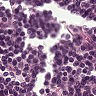
Metastatic tissue present: no